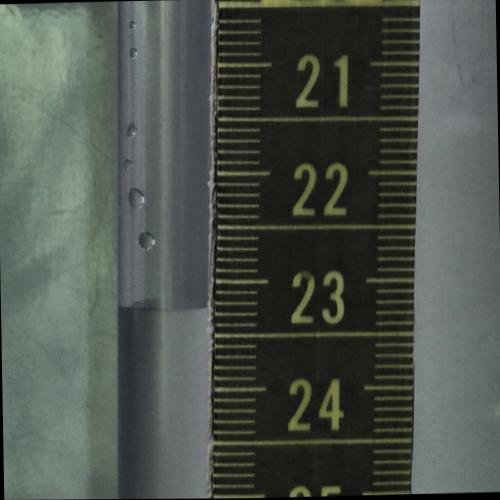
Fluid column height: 23.2 cm